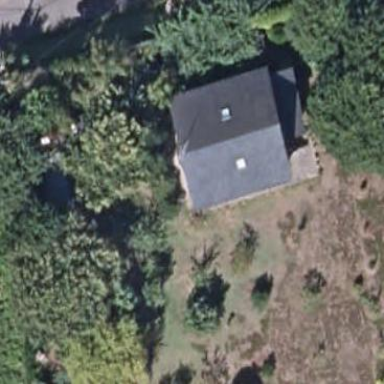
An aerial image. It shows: Simple and straightforward house.